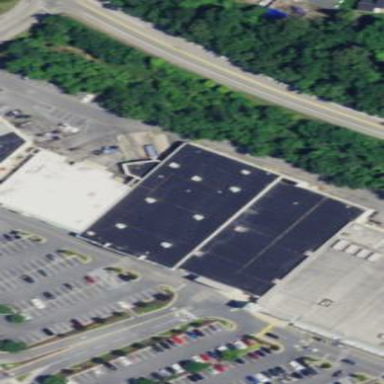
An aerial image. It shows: Retail building.